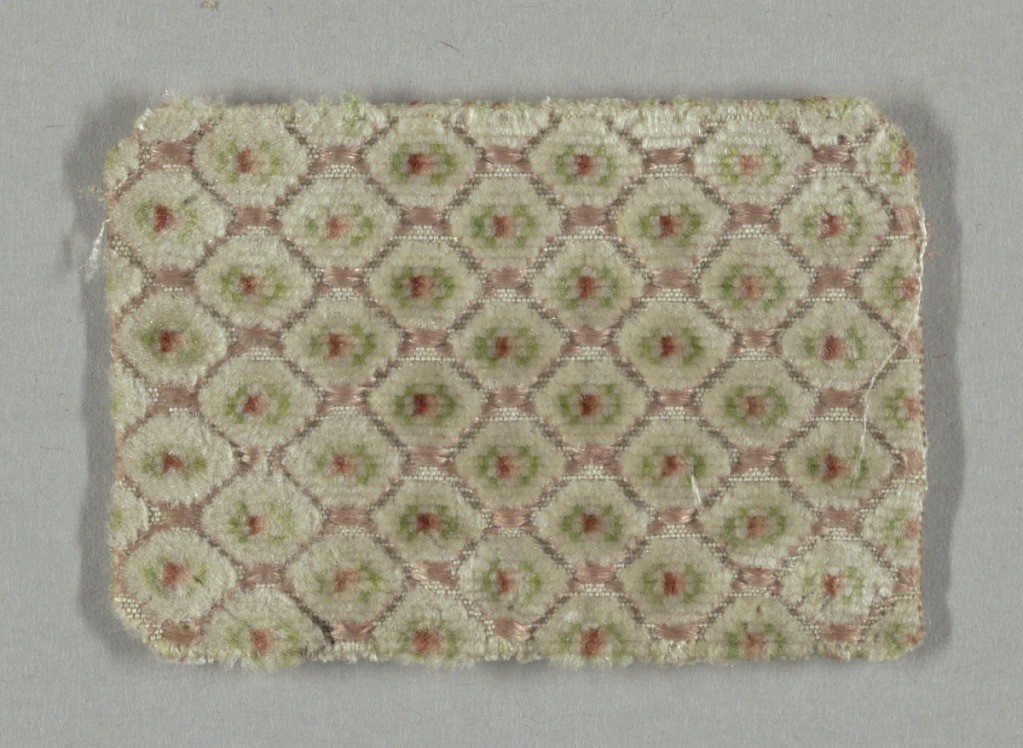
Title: Fragment
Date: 1750–1800
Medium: silk Technique: cut voided supplementary warp pile (velvet) in a foundation with supplementary weft
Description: Small-patterned or "miniature" velvet fragment with a ground divided into minute cut pile white lozenges with a central green and red blossom. Voided ground with secondary pink silk weft floats, outline lozenges.